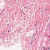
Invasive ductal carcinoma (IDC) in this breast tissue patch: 0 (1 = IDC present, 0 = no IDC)